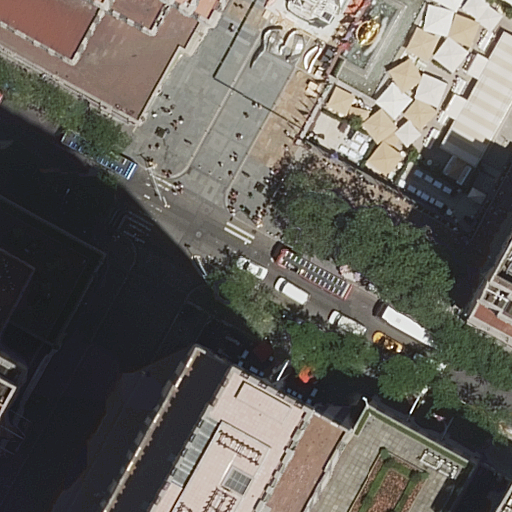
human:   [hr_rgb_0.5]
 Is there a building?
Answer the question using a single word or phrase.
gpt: yes

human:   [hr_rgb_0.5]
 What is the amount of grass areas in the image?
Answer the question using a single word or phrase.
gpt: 1

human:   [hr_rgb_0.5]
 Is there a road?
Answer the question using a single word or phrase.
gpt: yes

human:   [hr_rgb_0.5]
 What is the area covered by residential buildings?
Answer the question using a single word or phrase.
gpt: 1804m2

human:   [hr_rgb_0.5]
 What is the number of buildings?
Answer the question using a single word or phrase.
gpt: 7

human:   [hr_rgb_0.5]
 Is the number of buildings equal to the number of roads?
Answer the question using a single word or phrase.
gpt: no

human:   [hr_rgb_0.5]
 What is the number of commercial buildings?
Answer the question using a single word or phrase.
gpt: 3

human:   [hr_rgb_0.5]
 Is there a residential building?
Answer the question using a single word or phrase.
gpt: yes

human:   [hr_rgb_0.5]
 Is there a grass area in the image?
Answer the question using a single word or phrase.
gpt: yes

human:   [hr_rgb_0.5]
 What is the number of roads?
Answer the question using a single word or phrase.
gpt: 4

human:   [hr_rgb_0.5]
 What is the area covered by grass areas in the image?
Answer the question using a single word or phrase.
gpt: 217m2

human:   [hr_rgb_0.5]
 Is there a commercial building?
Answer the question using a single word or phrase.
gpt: yes

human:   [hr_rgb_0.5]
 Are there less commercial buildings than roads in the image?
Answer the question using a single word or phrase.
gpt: yes

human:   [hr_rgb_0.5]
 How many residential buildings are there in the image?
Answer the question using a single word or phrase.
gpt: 4

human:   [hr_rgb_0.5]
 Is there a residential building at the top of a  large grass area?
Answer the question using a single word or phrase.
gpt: no

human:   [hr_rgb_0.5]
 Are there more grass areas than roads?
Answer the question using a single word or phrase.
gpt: no

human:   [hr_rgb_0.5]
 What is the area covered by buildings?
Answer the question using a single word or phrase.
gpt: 7246m2

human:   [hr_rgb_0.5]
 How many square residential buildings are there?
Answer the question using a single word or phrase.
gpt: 0

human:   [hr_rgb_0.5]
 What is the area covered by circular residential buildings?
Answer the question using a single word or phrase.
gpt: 0m2

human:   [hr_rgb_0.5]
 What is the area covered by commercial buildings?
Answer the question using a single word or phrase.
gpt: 5442m2

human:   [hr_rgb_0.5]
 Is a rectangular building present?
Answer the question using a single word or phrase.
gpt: yes

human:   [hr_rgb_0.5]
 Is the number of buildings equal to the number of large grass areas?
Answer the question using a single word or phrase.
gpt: no

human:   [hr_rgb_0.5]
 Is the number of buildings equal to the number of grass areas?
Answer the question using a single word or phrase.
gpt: no

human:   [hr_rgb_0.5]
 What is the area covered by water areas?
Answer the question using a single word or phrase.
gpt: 0m2

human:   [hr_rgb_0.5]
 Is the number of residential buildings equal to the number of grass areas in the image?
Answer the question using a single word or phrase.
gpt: no

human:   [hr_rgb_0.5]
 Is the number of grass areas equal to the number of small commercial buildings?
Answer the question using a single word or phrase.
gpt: yes

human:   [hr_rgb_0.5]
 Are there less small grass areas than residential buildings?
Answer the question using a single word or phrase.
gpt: yes

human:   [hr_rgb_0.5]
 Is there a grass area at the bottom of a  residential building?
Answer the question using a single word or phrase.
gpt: no

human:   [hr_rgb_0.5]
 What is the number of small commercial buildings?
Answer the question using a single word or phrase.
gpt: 1

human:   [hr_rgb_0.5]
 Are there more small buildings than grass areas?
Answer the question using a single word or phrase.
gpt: yes

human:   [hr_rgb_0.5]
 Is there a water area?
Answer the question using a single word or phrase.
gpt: no

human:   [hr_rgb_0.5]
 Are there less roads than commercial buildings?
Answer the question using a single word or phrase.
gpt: no

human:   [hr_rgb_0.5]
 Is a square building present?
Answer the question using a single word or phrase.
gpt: no

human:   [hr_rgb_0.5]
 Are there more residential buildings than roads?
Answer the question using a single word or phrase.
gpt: no

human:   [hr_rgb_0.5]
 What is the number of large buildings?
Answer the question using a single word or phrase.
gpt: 5

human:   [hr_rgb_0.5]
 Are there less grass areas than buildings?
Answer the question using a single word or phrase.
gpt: yes

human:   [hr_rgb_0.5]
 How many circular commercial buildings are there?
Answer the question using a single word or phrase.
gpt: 0

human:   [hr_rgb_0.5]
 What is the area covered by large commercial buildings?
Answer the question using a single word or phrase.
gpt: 5358m2

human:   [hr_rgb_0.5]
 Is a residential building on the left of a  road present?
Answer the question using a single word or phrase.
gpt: yes

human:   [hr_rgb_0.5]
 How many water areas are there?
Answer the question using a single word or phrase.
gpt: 0

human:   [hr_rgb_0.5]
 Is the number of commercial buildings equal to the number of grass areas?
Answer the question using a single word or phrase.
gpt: no

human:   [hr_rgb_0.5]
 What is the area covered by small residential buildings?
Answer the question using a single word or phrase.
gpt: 93m2

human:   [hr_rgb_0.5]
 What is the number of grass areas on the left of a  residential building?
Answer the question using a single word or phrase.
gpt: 1

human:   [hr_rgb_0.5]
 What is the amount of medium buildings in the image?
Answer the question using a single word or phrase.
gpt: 0

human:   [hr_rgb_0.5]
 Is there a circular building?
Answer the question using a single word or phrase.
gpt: no

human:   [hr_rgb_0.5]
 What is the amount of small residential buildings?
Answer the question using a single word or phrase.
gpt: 1

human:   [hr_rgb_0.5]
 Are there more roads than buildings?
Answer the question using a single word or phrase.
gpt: no

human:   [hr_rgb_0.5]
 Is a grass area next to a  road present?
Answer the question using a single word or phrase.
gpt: yes

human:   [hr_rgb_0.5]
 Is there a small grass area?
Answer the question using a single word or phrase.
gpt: no

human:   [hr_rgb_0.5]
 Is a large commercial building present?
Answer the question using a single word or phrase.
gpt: yes

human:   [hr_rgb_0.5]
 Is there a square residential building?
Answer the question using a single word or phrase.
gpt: no

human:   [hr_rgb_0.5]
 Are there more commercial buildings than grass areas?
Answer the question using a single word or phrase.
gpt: yes

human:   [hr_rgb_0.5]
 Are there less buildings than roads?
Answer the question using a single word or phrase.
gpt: no

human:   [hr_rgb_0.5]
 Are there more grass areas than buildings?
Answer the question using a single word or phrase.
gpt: no

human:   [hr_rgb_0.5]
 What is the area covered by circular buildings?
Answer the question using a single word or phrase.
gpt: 0m2

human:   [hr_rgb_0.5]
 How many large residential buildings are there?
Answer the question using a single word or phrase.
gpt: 3

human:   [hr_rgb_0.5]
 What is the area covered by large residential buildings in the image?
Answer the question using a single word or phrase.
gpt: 1710m2

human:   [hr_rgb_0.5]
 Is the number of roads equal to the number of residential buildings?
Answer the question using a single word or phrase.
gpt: yes

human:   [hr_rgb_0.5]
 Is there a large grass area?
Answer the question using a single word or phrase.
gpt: no

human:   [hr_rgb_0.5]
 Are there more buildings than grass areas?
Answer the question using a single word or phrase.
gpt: yes

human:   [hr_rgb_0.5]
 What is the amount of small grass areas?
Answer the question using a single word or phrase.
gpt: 0

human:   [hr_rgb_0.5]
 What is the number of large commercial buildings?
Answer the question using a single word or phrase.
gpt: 2

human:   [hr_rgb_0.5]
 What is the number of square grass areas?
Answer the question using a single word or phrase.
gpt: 0

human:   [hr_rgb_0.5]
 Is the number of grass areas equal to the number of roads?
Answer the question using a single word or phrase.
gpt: no